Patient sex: M
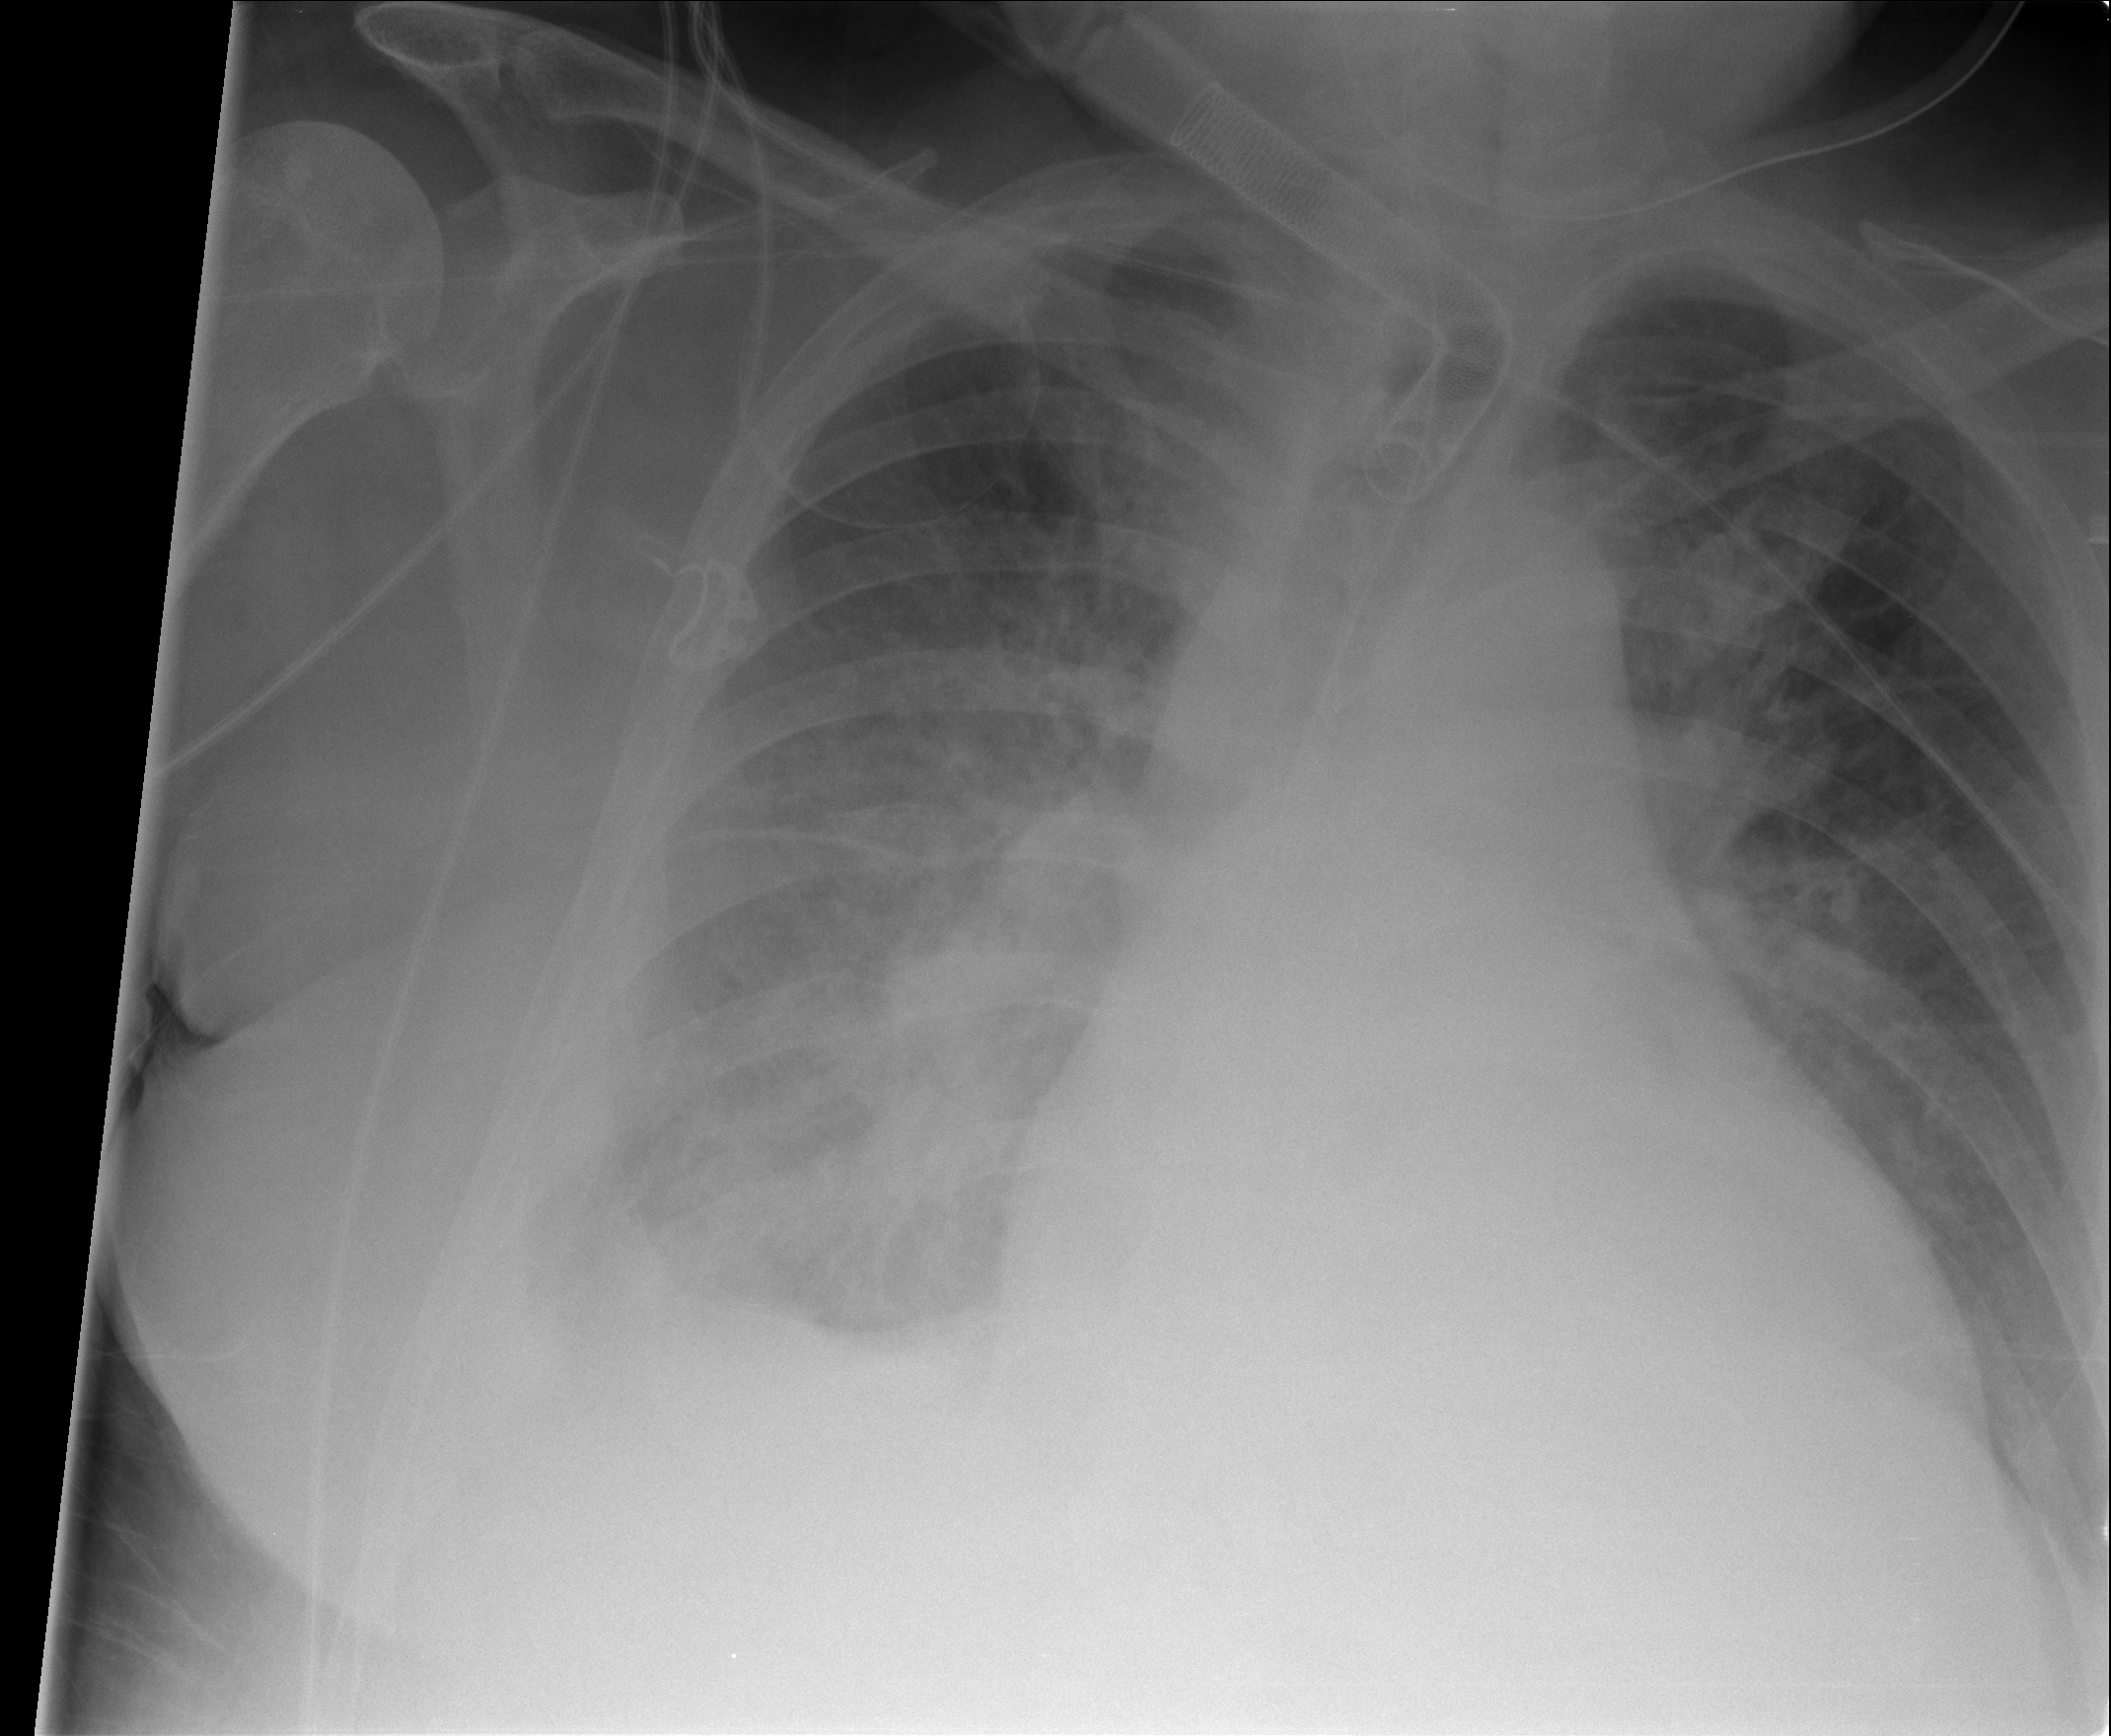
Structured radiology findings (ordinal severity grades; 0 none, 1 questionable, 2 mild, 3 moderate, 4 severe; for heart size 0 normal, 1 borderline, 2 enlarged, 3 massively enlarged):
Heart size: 3
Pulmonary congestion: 3
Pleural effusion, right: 3
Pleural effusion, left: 1
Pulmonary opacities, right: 4
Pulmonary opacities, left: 3
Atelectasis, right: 3
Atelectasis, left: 3